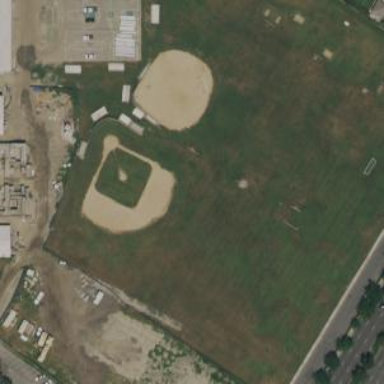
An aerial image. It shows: Grassy pitch for various sports activities.